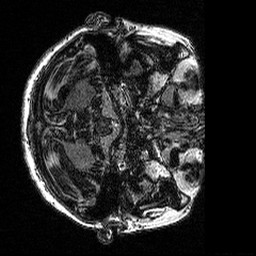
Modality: MP2RAGE
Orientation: axial
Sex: female
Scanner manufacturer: siemens
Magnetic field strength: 3 T
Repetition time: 5 s
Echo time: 0.00292 s